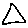
Label: triangle